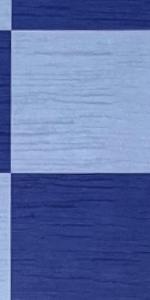
Label: Empty